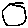
Label: circle